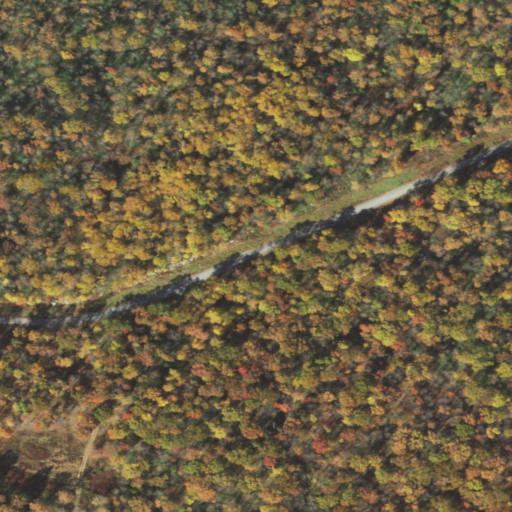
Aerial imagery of ridge(s) in Pennsylvania named Shoemaker Ridge containing deciduous forest, mixed forest, and open development